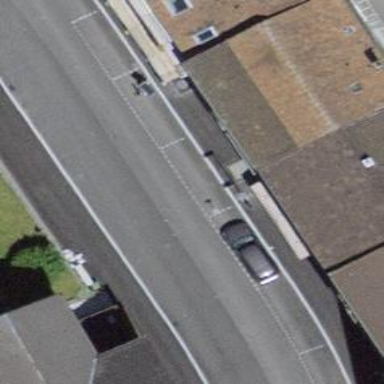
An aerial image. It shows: Asphalt road in residential area.